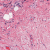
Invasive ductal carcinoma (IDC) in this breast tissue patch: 0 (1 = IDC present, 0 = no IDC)